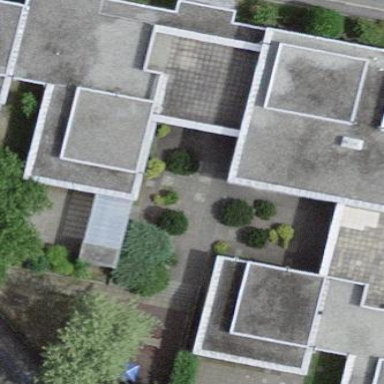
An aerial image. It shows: School building.